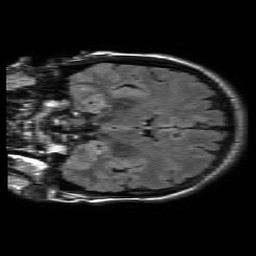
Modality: FLAIR
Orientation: coronal
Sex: female
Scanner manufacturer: philips
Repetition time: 11 s
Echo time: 0.125 s